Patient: sex M, age 71
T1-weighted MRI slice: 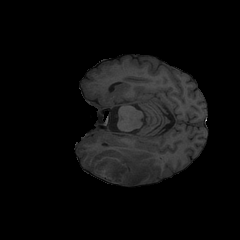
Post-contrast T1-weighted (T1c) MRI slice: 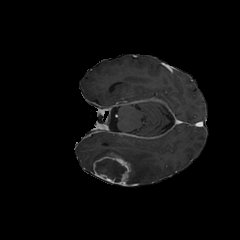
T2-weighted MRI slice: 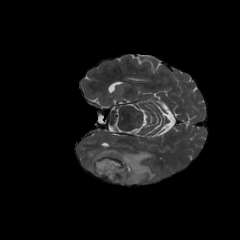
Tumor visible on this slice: yes
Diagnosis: Glioblastoma, IDH-wildtype
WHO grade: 4